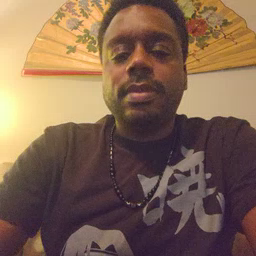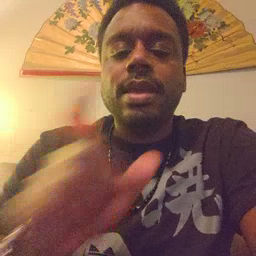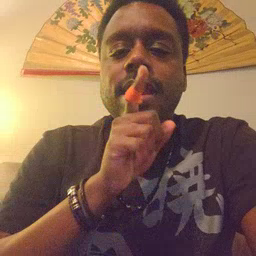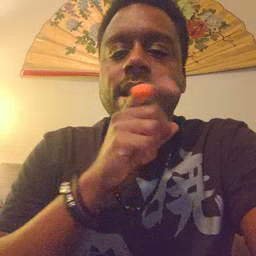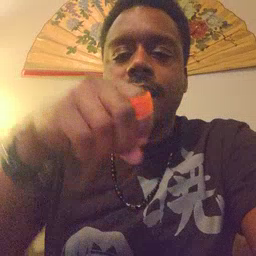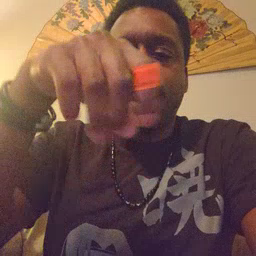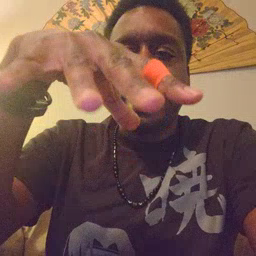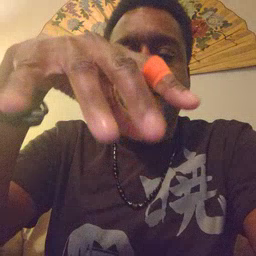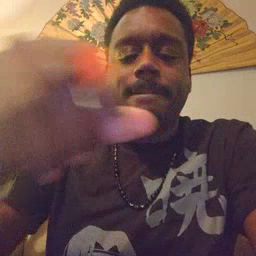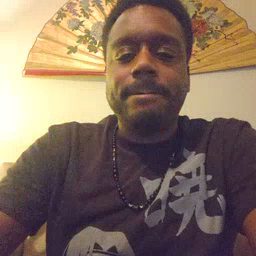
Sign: lamp